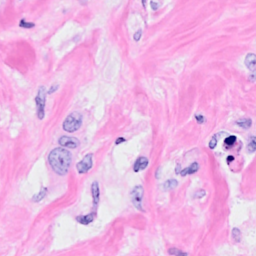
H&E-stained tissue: Breast